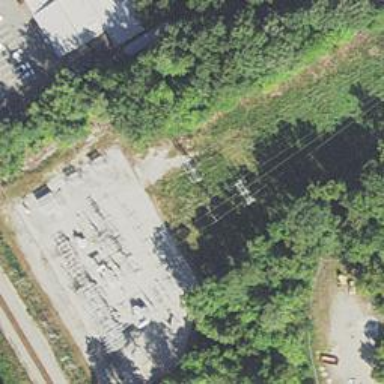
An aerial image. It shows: Power substation.